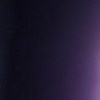
Label: space